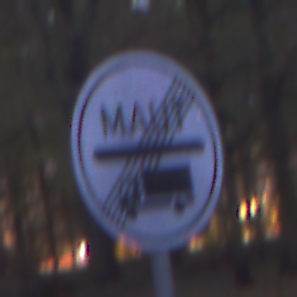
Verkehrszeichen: EndeMautpflicht
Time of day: Night
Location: Outdoor (Suburban)
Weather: PartlyCloudy
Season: NotSpecified
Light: Artificial